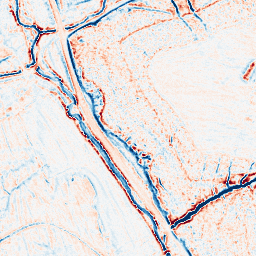
Category: edge_preserving
Decomposition family: bilateral
Decomposition parameters: d: 9
sigma_color: 50
sigma_space: 75
Upsampling method: quintic
Upsampling parameters: scale: 2
Upsampling scale: 2